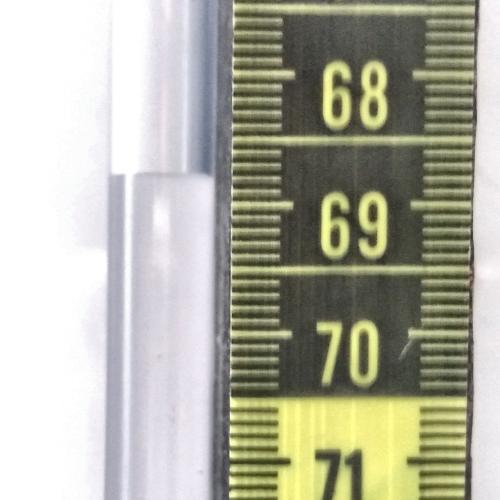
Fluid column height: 68.8 cm